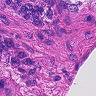
Metastatic tissue present: no